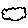
Label: cloud